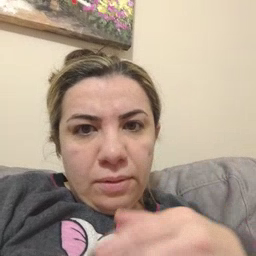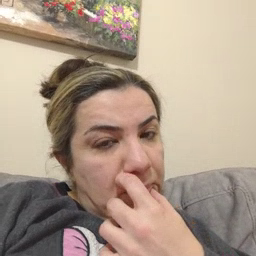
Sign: after